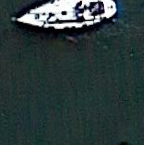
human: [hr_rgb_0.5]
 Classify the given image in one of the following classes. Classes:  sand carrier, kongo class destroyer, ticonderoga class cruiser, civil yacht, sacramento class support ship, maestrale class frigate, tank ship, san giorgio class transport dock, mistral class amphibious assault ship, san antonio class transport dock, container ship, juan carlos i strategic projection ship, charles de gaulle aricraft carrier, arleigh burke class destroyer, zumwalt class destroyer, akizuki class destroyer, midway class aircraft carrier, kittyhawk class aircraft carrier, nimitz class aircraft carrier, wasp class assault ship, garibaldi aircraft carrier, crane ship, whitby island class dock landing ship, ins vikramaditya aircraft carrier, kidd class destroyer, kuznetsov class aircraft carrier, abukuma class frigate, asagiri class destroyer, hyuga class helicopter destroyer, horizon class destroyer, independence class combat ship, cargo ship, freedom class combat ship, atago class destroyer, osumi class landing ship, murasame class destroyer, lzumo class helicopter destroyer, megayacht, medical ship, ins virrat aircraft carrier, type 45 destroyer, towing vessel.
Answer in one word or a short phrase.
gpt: Civil yacht